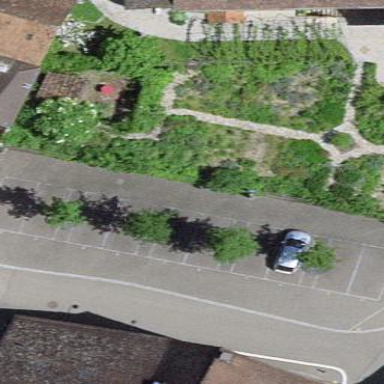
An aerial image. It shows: Parking available on the street side.